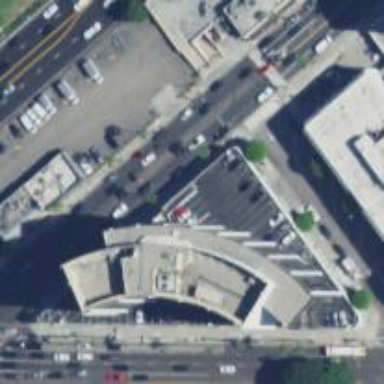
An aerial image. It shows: Commercial building.